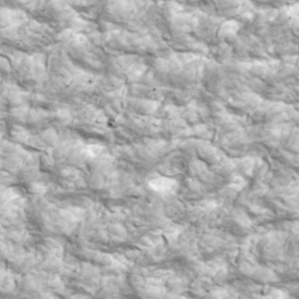
Label: non_frost